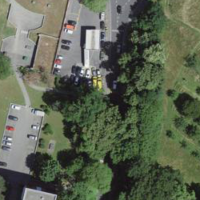
EUNIS habitat code: 54
Species observed at this site:
Salvia pratensis